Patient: sex F, age 73
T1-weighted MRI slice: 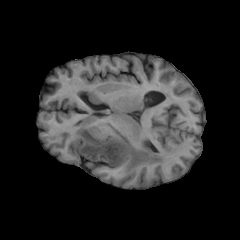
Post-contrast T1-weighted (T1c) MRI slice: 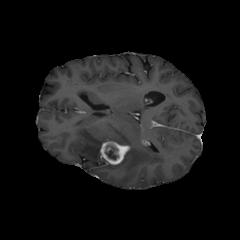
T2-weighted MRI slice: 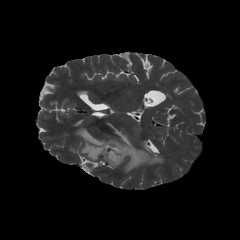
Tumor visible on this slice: yes
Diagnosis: Glioblastoma, IDH-wildtype
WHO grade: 4